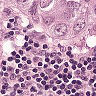
Metastatic tissue present: yes